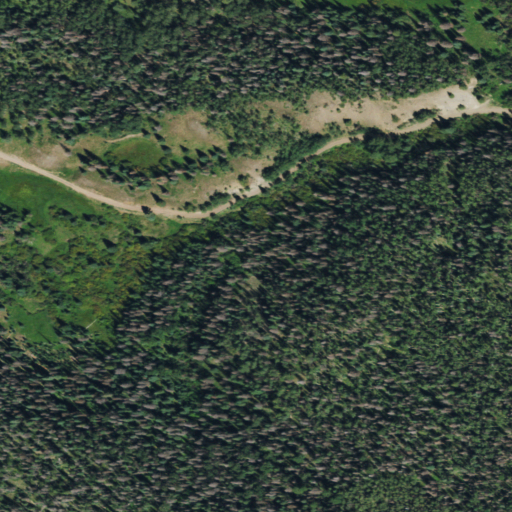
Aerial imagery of valley in Colorado named Road Camp Gulch containing evergreen forest, woody wetlands, deciduous forest, herbaceous wetlands, and mixed forest